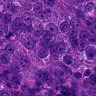
Metastatic tissue present: yes